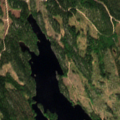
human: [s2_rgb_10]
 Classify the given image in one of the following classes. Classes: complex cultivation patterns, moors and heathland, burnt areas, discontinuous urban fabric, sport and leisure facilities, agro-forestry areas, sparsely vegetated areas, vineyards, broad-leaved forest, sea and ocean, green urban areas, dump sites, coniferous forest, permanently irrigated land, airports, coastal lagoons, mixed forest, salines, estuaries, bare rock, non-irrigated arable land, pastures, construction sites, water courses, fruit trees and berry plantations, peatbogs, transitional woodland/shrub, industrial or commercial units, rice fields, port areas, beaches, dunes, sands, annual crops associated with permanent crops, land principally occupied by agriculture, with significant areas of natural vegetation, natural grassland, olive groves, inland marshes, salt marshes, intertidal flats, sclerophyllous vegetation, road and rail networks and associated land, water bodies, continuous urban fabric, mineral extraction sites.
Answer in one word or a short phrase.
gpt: coniferous forest, mixed forest, transitional woodland/shrub, water bodies